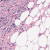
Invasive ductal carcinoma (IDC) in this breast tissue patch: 1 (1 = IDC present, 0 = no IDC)